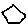
Label: hexagon